Interaction volume radius: 10 \u00c5
Interaction volume height: 40 \u00c5
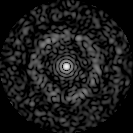
Disorder parameter: 0.8391